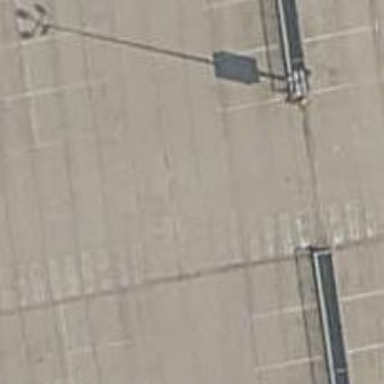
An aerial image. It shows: Parking aisle designated as service road.